Question: Basically, I keep on getting this error when I run my app (even though there's no code in the ViewController.m). I don't see what could be causing it. Could someone please explain whats going on? Thanks.

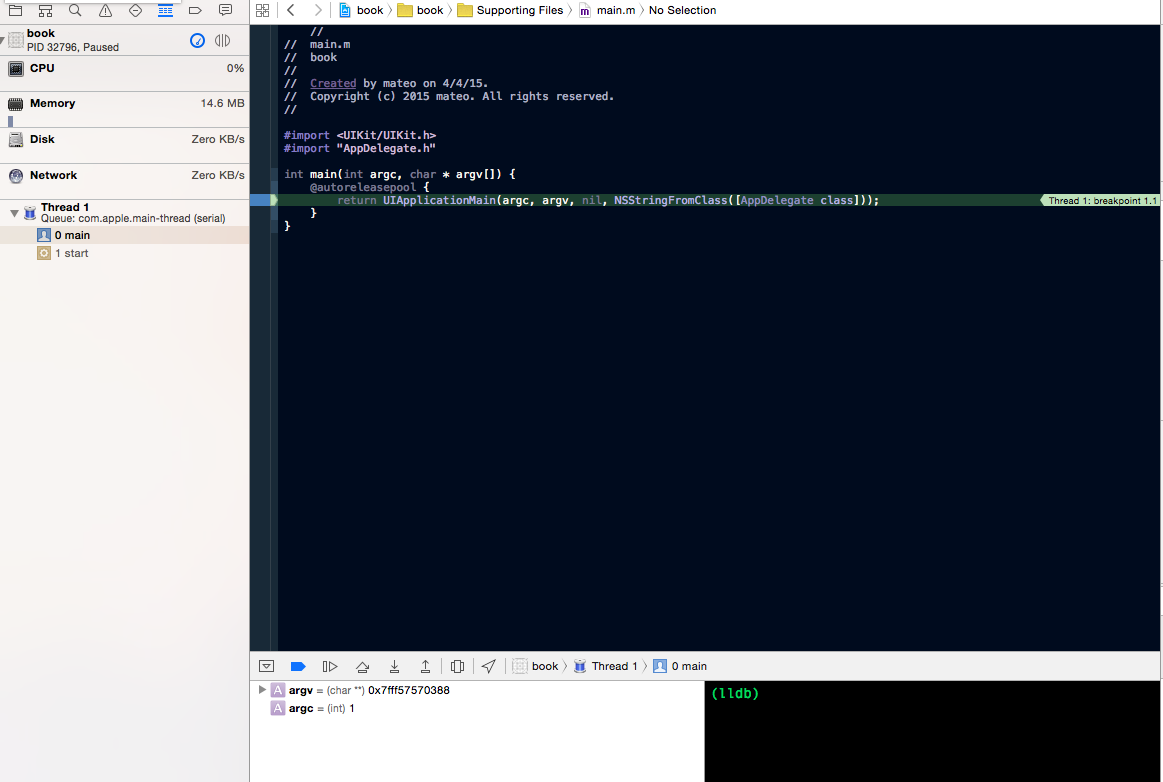
Answer:
Here i attach image show the exception break point please as per show image perform action and let me know what is the error going on.